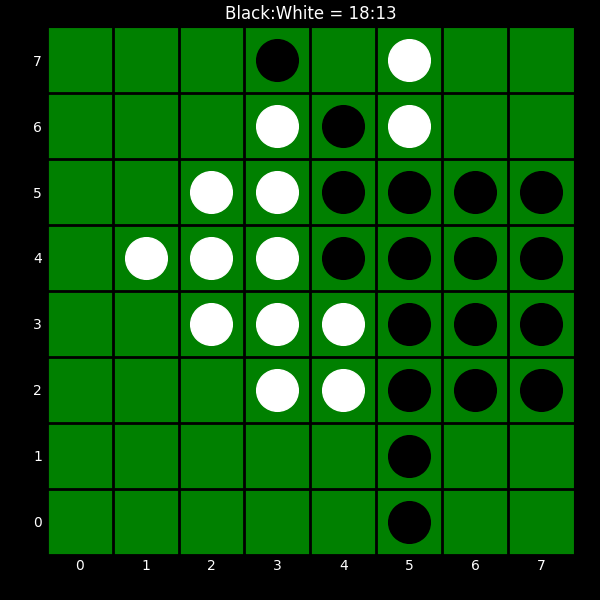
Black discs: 18
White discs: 13